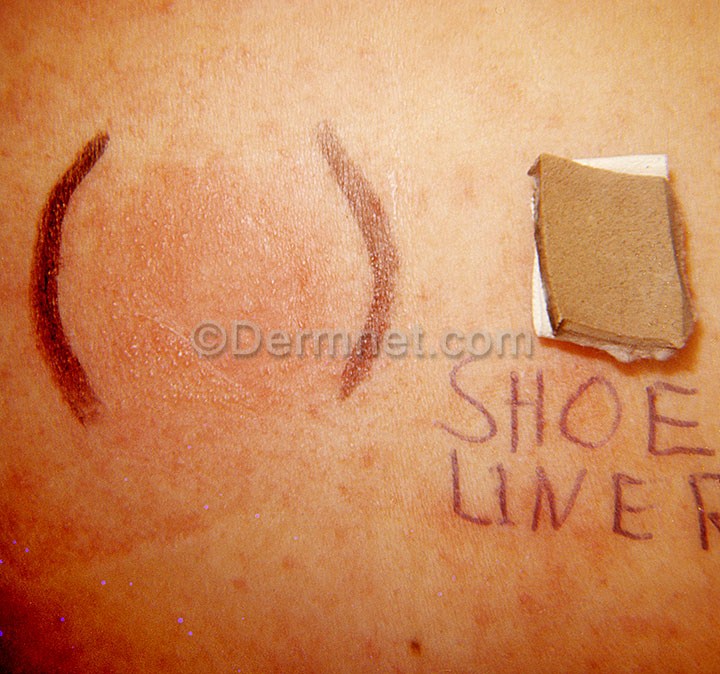
Disease: Poison Ivy Photos and other Contact Dermatitis